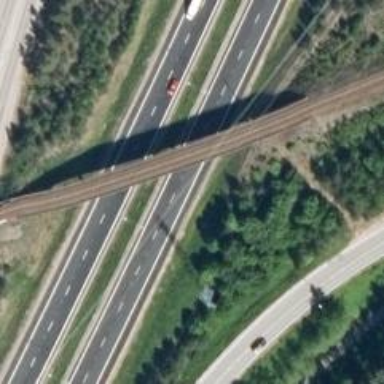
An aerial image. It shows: Bridge with electrified continuous railway track and contact line.